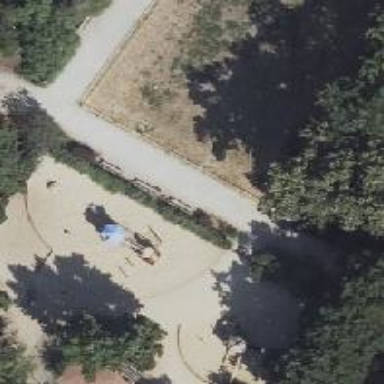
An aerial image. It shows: Playground featuring horizontal ladder.